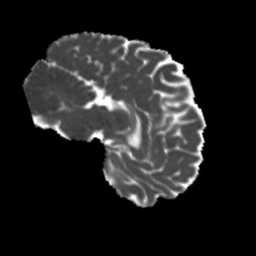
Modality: MD
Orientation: sagittal
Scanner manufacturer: siemens
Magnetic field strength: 3 T
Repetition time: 4 s
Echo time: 0.0594 s